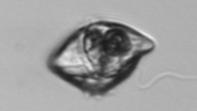
Label: Gyrodinium